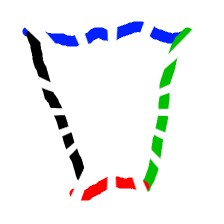
Shape: trapezoid